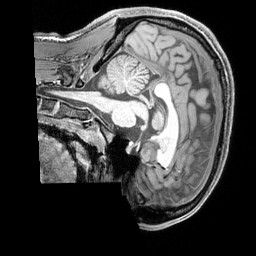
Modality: T1w
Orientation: sagittal
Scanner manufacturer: siemens
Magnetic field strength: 3 T
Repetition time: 2.3 s
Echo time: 0.00226 s